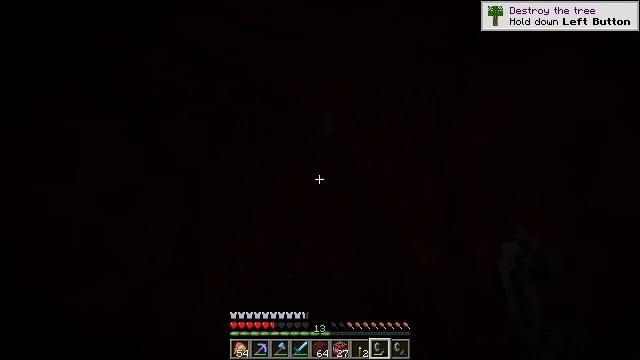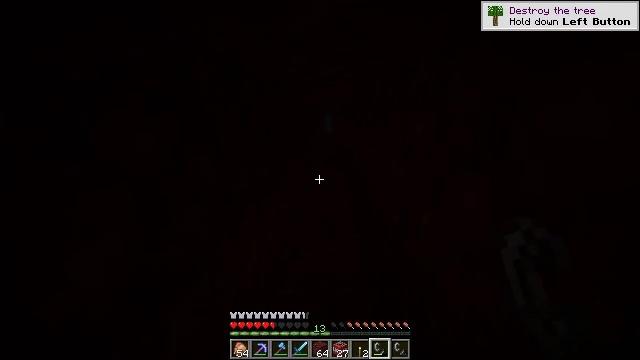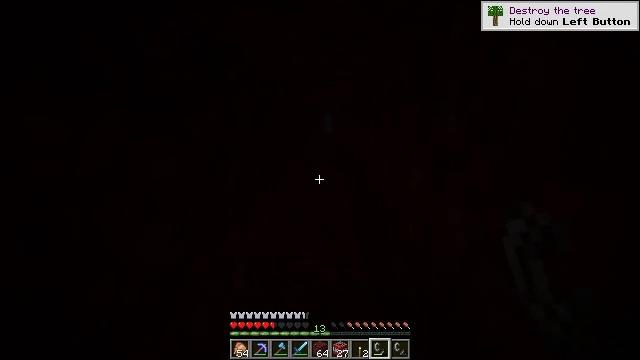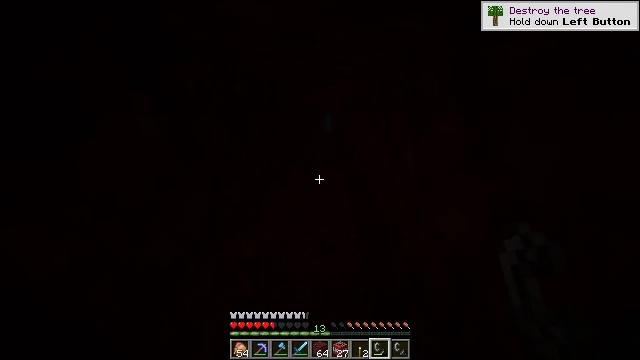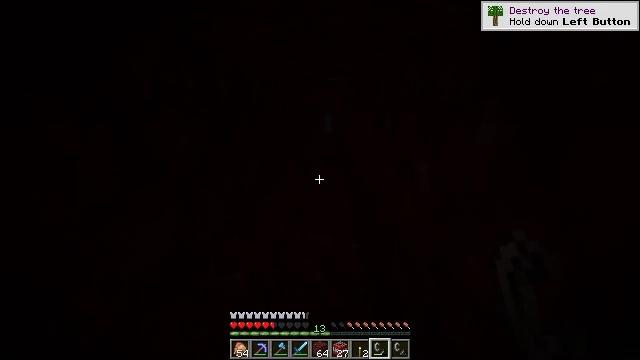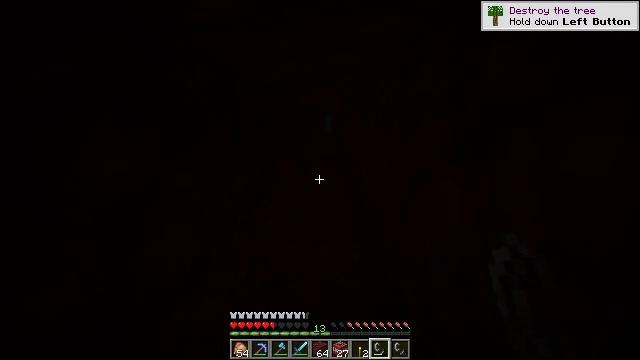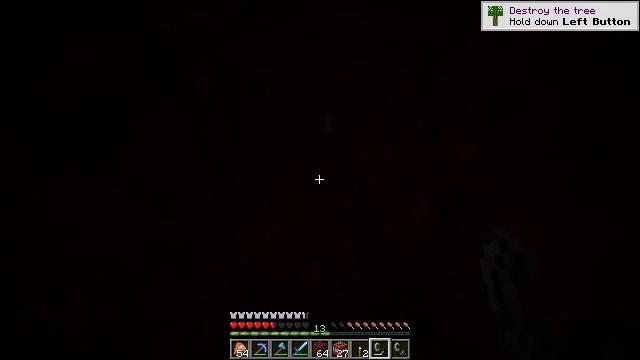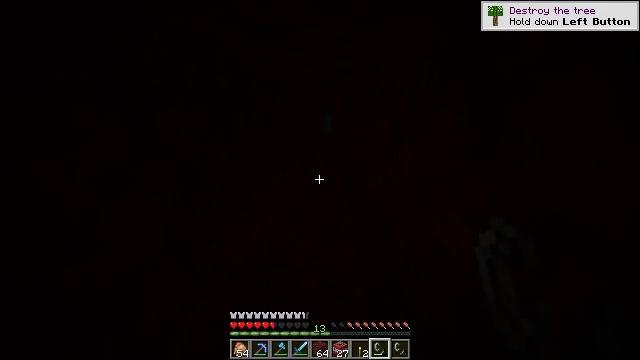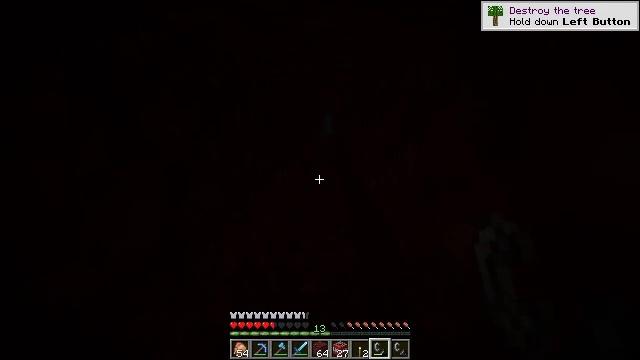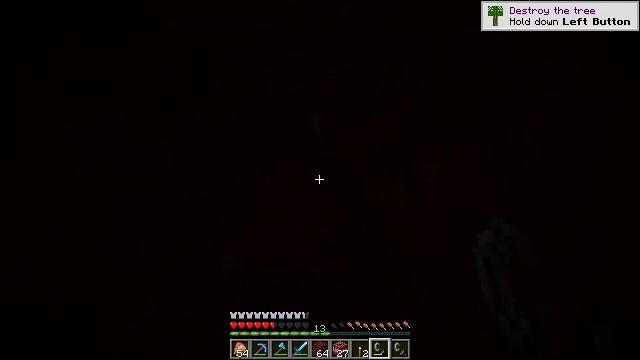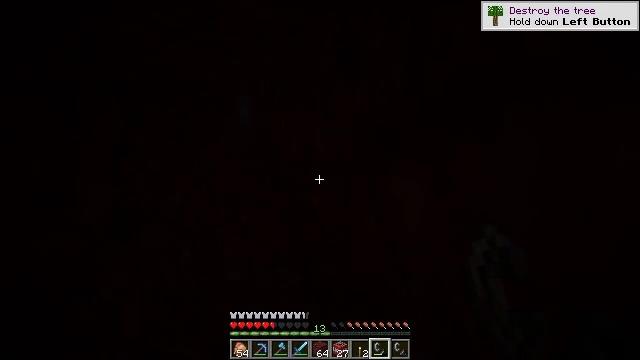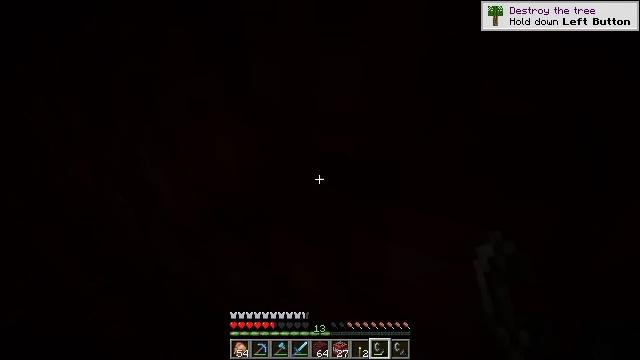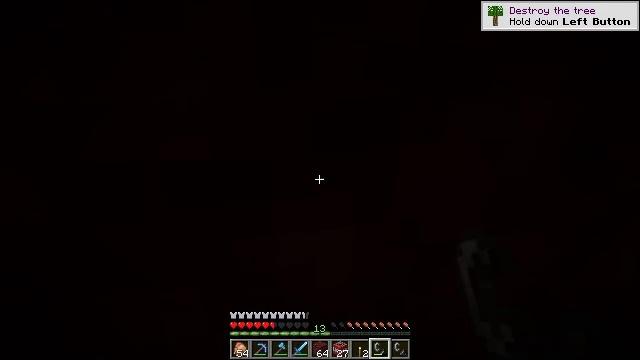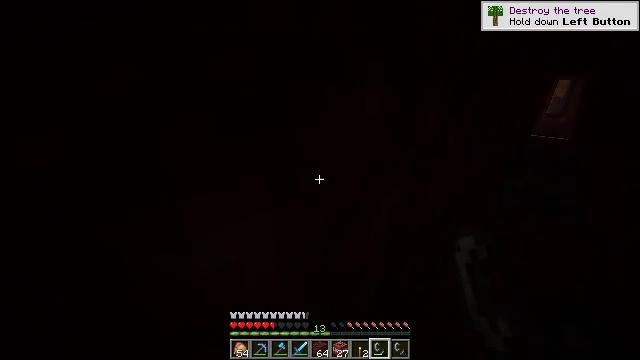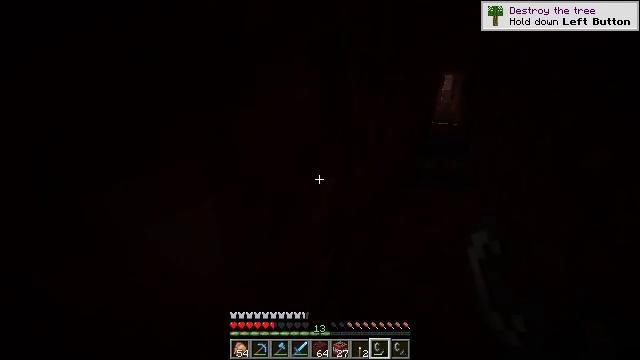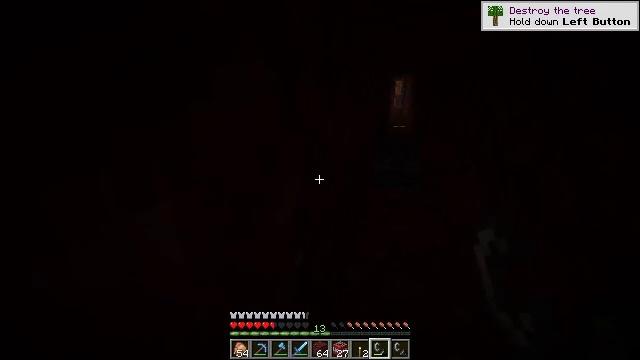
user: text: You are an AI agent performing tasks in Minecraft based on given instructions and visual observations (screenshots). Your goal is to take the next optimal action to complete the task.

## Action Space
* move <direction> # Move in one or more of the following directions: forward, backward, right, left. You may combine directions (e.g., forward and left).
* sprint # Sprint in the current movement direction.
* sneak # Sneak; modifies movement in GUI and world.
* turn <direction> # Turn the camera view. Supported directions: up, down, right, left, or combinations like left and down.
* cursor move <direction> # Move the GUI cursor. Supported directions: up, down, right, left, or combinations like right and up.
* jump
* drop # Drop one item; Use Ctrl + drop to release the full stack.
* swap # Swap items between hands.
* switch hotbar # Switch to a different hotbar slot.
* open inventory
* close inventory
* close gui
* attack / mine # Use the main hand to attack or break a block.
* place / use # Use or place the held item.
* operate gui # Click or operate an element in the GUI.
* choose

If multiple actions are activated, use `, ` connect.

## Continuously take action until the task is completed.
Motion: motion action
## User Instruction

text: Use a strong pickaxe to gather ancient debris.
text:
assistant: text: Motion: move forward
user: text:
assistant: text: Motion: move forward, sprint
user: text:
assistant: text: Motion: move forward, sprint
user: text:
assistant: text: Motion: move forward, sprint
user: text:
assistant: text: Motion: move forward, sprint
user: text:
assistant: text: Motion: move forward
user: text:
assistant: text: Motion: move forward
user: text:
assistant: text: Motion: move forward
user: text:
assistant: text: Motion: move forward, turn right
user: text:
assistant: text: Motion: move forward, turn right and down
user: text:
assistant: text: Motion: move forward, turn right and down
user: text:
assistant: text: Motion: move forward, turn right
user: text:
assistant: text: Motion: turn right
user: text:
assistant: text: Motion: turn right
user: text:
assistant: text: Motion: turn right and up
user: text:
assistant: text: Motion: move back, turn right
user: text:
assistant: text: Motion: move back
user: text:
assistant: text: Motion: move back
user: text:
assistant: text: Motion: move back, turn right
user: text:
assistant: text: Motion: move back, turn right
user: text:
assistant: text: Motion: move back, turn right
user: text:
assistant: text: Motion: move back
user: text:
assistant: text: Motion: move back, turn right
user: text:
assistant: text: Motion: move back, turn right
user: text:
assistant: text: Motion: move back, turn right and up
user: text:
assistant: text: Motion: move back
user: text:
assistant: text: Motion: move back
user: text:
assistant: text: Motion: no_op
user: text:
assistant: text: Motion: no_op
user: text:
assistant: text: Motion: no_op